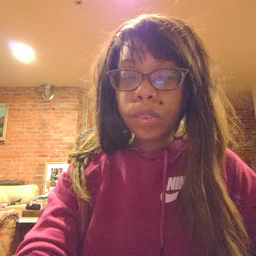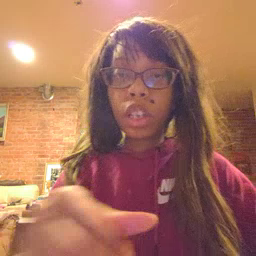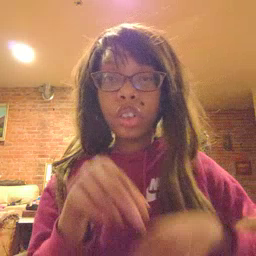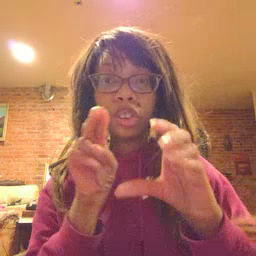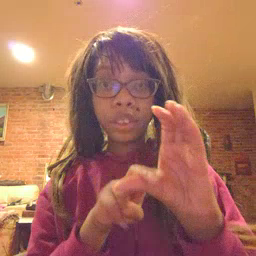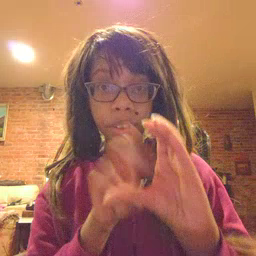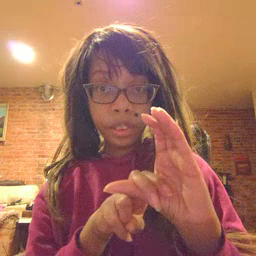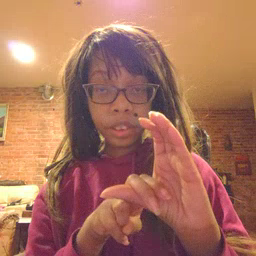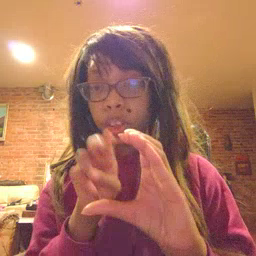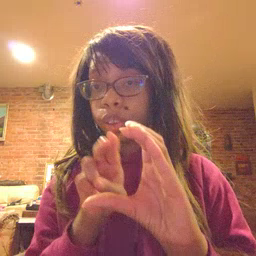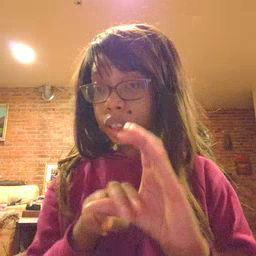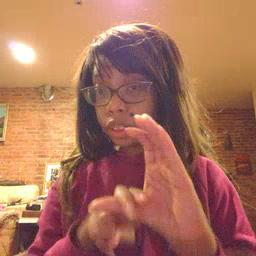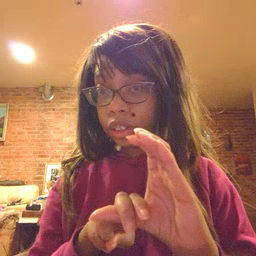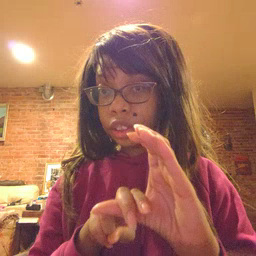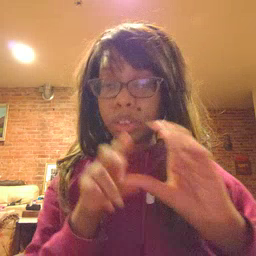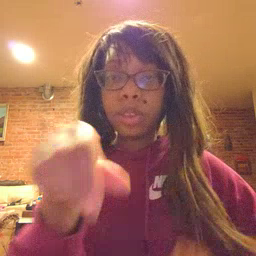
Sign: chair